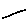
Label: line